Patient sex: M
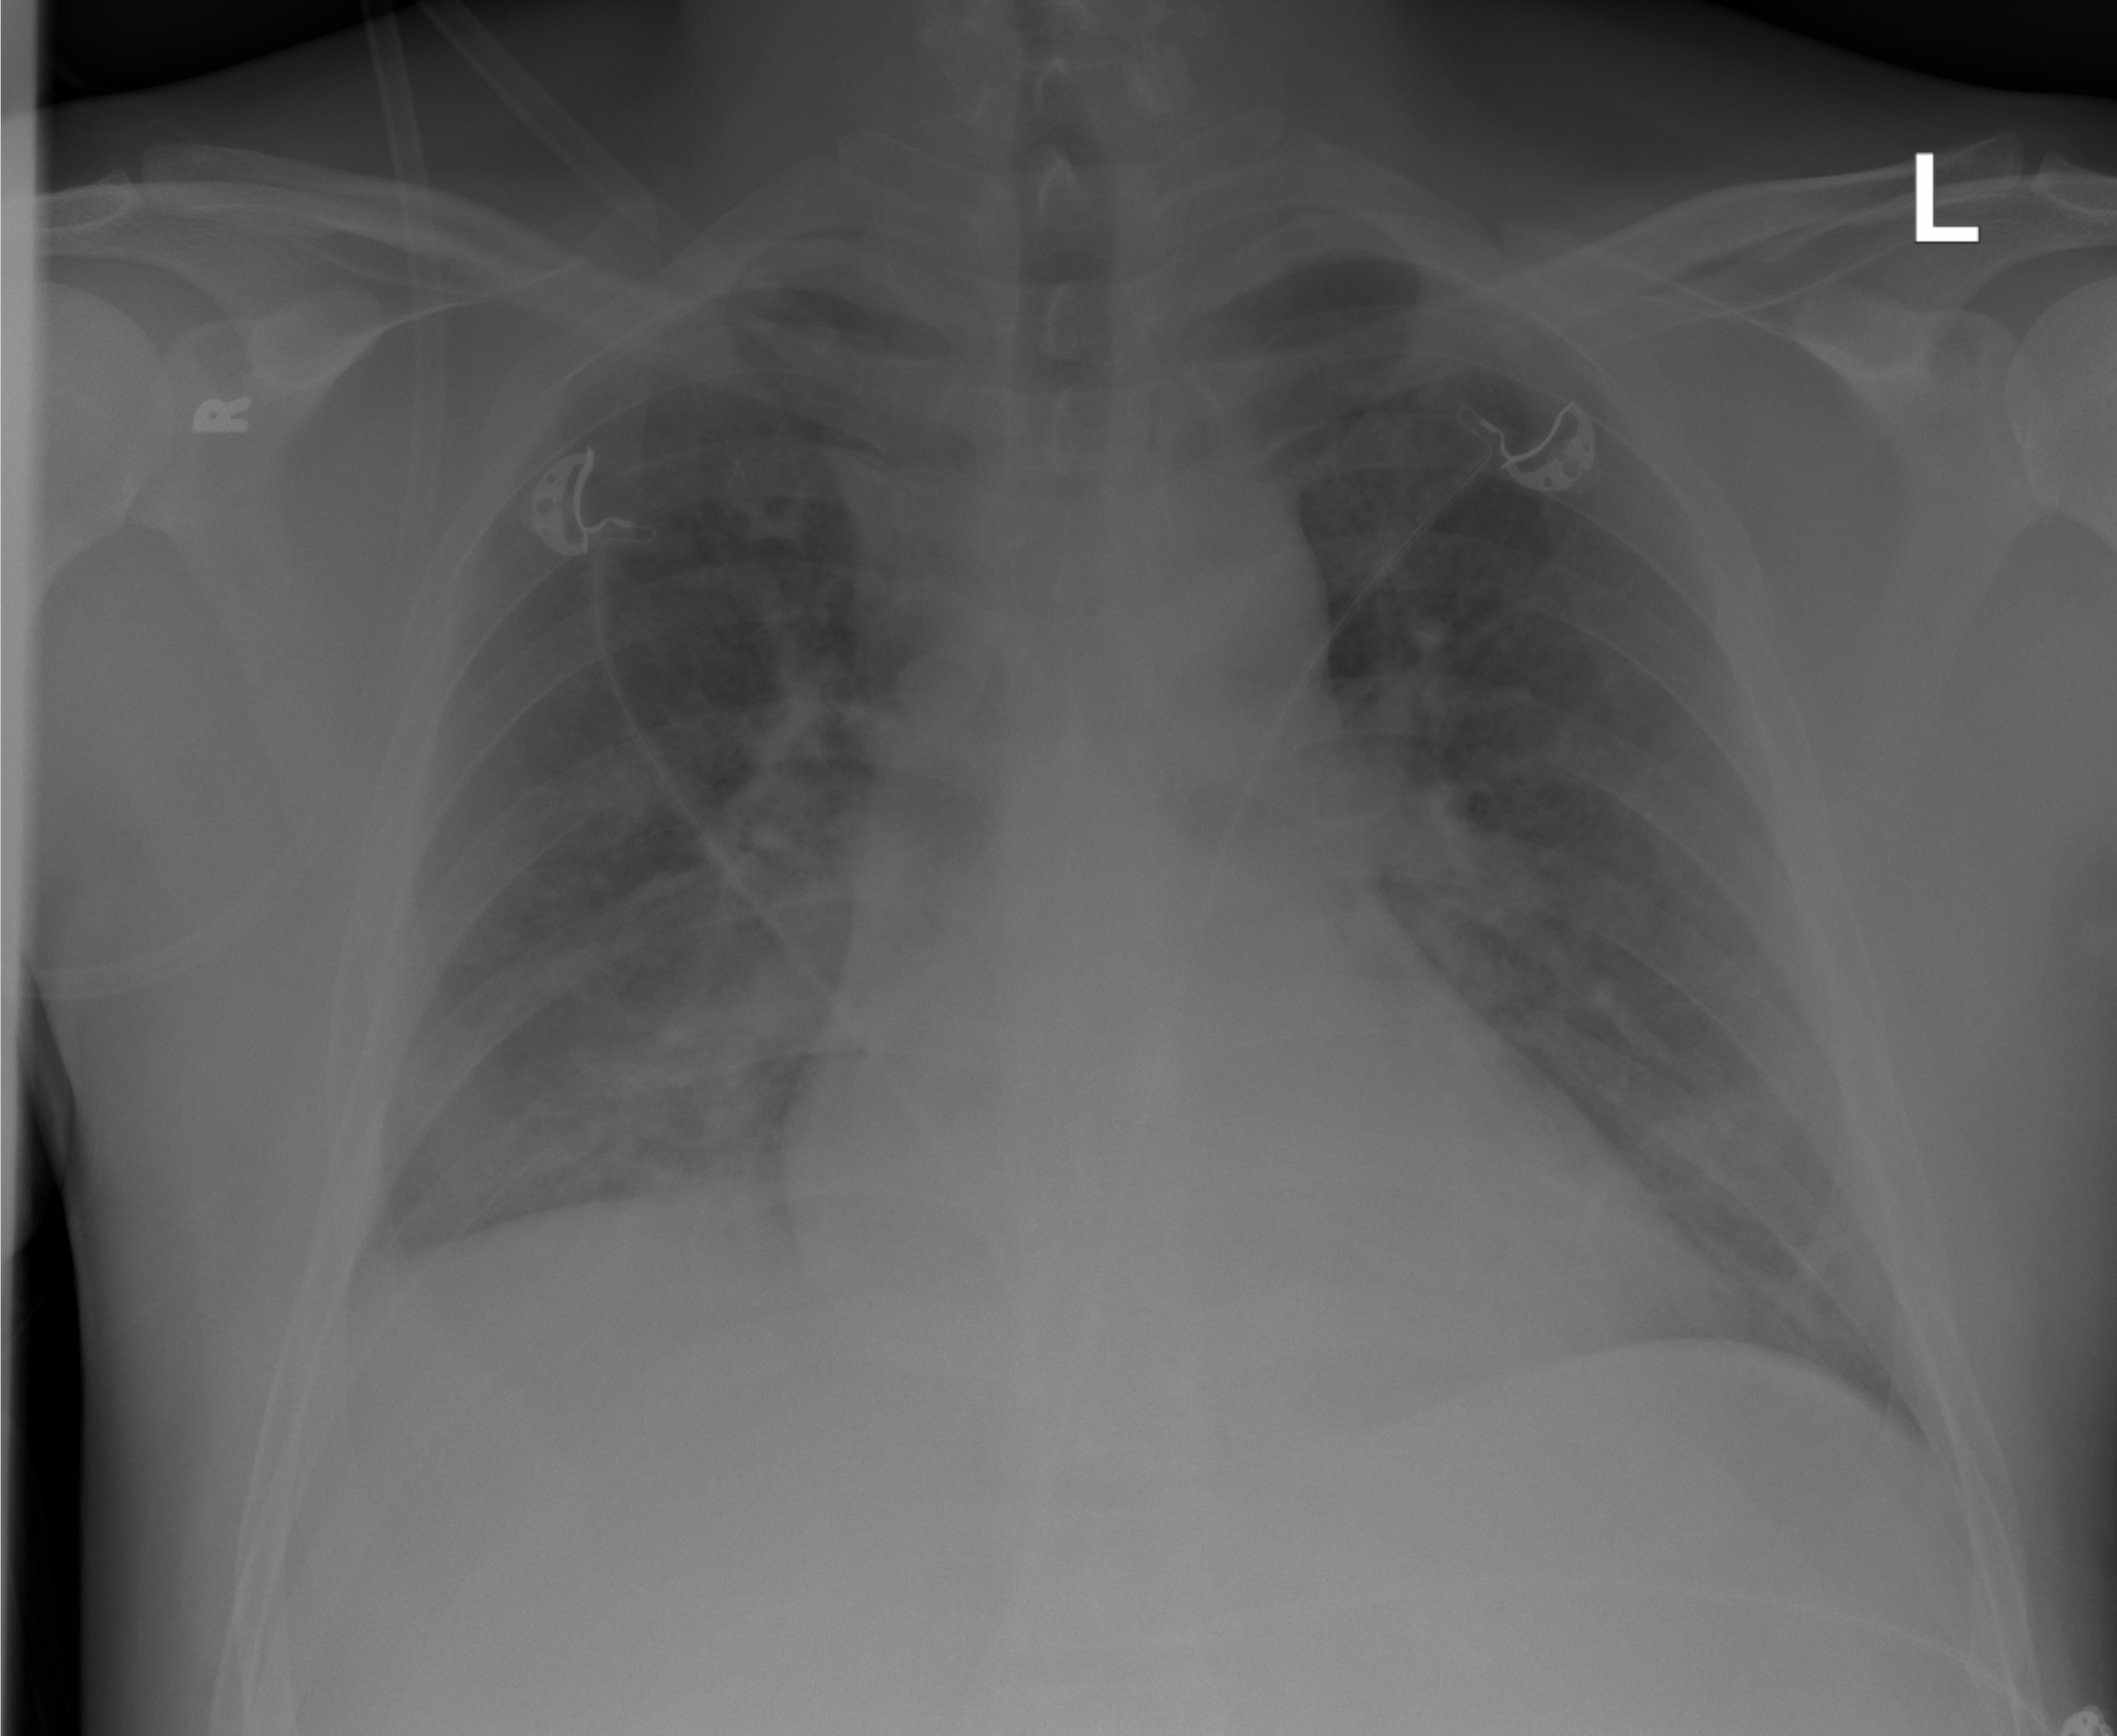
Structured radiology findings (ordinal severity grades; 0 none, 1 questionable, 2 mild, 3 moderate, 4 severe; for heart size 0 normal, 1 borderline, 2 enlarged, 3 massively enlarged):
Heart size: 1
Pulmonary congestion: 2
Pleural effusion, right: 2
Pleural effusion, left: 0
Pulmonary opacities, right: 2
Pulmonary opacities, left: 0
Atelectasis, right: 2
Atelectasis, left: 2